Question: I'm trying to come up with an idea on how to create an app bar similar to the one in the Facebook app for WP8.1. This is a screen:

As you can see, that white bar with some buttons on it hides at the top of the screen. This is what I thought:
* Use a Grid or a Canvas for the body of the status bar
* Add all the buttons/stuff inside it and manage them on their own
* Add an eventHandler for the ViewChanged event of the ScrollViewer I have inside my page: if the user has panned down, animate the status bar. If the user has panned up, hide the status bar.
The problem I have is this: my first Idea was to use a DoubleAnimation on the Y Property of the TranslateTransform Property of my base Grid/Canvas.
The problem is that if I use that, the element will move above anything else that's on screen.
So for example, if I have a title inside my page, then this status bar and a ScrollViewer, if I try to translate the status bar up it will cover my title.
Another idea was to use a ThicknessAnimation to animate the upper Margin of my base Grid/Canvas, but on WinRT there isn't a ThicknessAnimation.
And other than that, I know that a ThicknessAnimation is never a good idea as it has to update the whole visualtree at each iteration.
Any ideas? I'm wondering how did they do that inside their app :D
Thanks!
Sergio
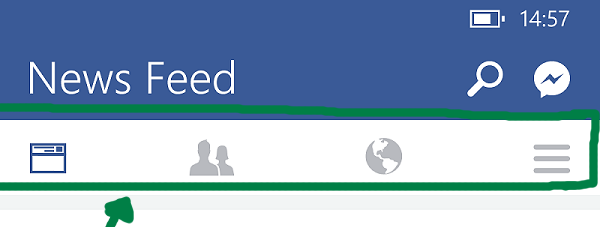
Answer: You can research 'Canvas.ZIndex' for arrange order control to get the top bar to be on top of the second bar. You can also try the 'Clip' property.